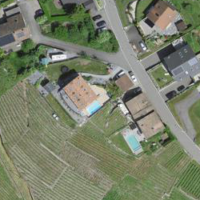
EUNIS habitat code: 55
Species observed at this site:
Bellis perennis
Cephalanthera longifolia
Campanula trachelium